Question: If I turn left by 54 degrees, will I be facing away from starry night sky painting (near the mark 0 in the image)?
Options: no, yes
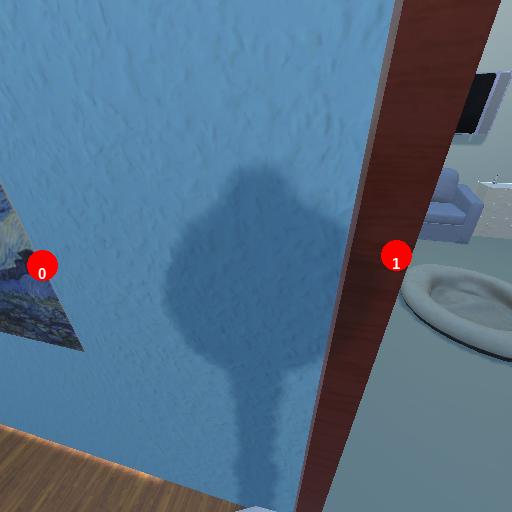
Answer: no